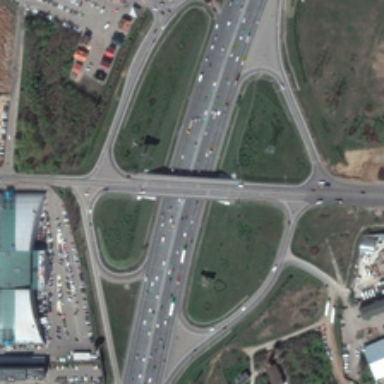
Several buildings with parking lots and many green plants are near a viaduct .